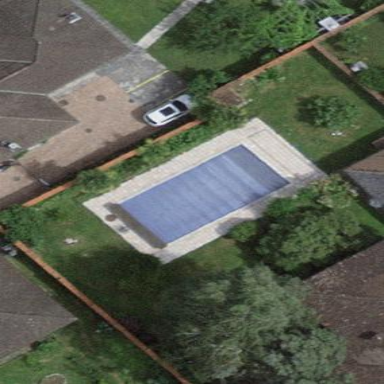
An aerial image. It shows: Swimming pool located in leisure land.